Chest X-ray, AP view. Patient: 53 years old, sex M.
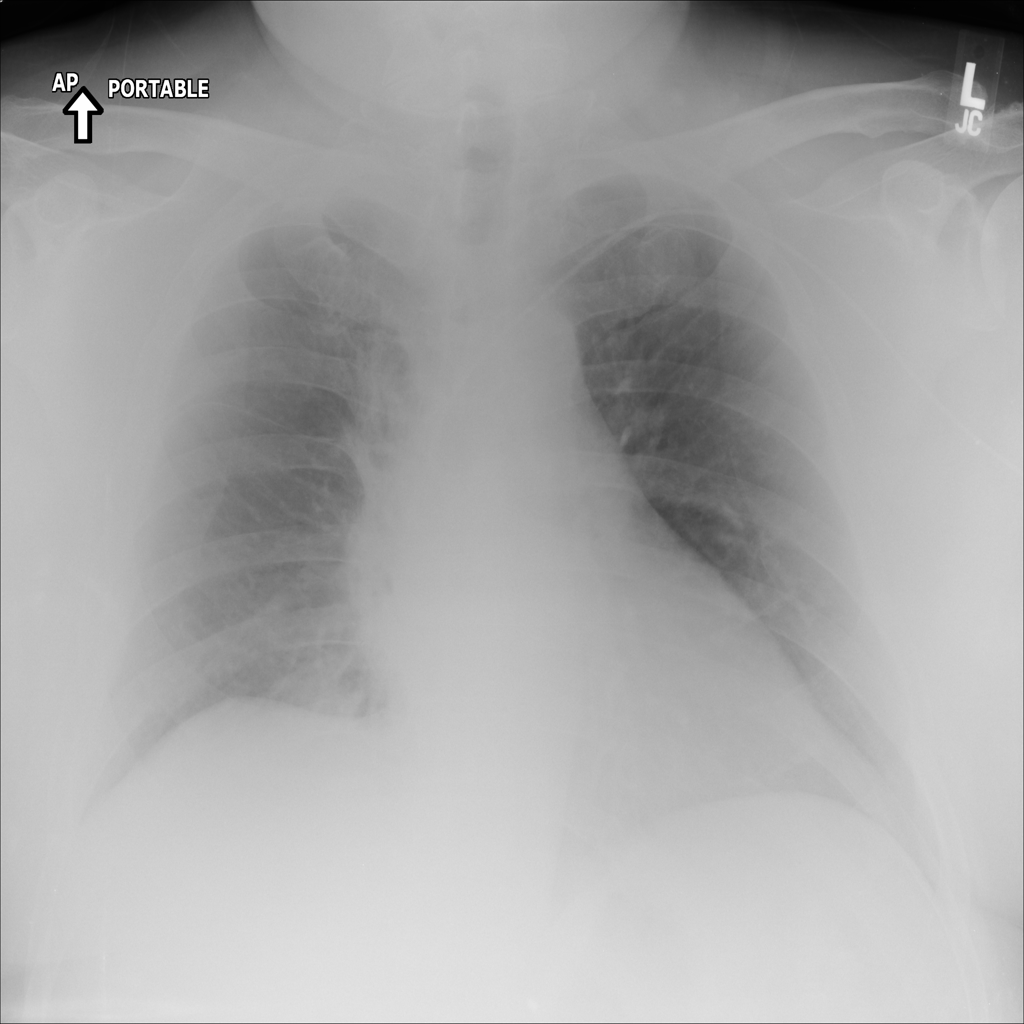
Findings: Fibrosis